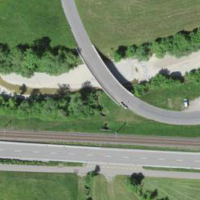
EUNIS habitat code: 24
Species observed at this site:
Tetrix subulata